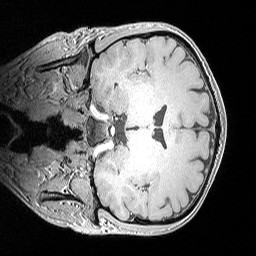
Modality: MP2RAGE
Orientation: coronal
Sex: male
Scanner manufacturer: siemens
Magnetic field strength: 3 T
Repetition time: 5 s
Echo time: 0.00292 s